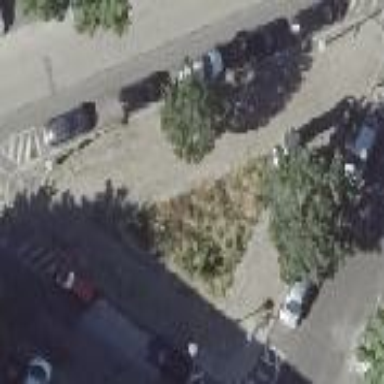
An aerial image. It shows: Square with pedestrian road paved with paving stones.